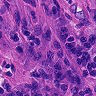
Metastatic tissue present: yes